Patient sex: M
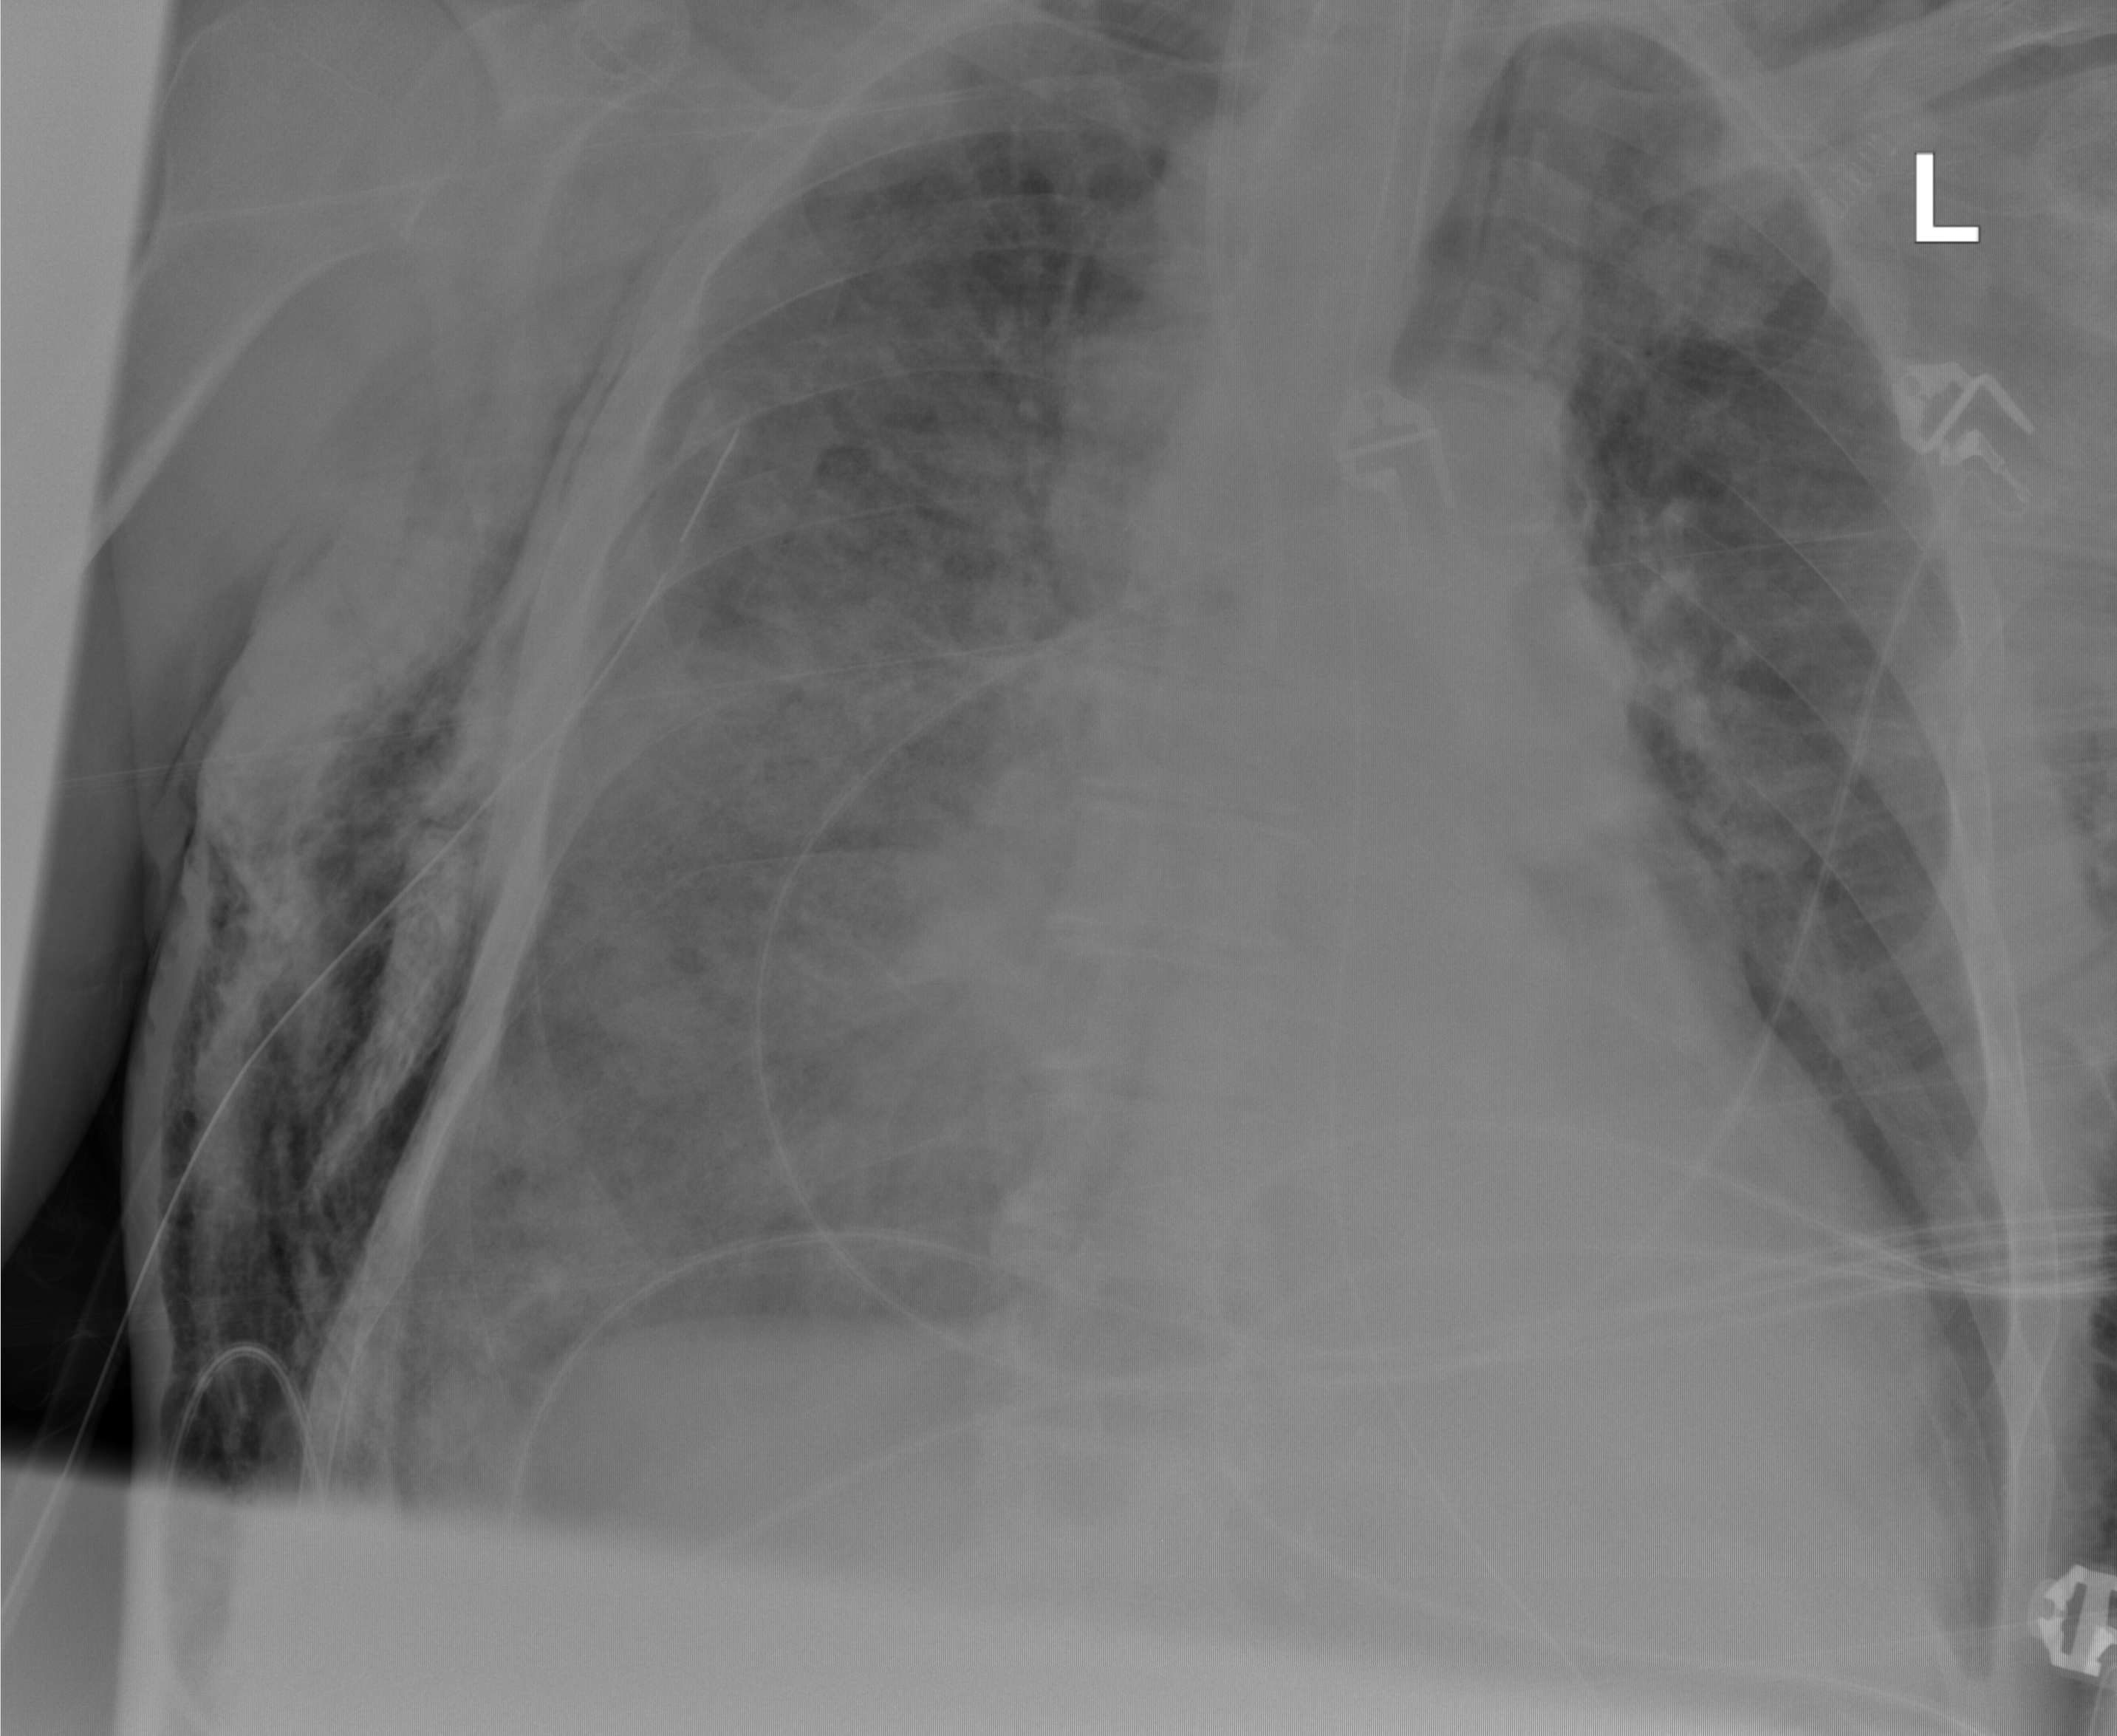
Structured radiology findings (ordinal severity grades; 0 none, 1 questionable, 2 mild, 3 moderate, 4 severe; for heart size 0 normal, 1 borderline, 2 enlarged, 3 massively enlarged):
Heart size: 0
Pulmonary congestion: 3
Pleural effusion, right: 2
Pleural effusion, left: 2
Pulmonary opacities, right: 2
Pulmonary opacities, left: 2
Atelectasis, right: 2
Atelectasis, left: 0